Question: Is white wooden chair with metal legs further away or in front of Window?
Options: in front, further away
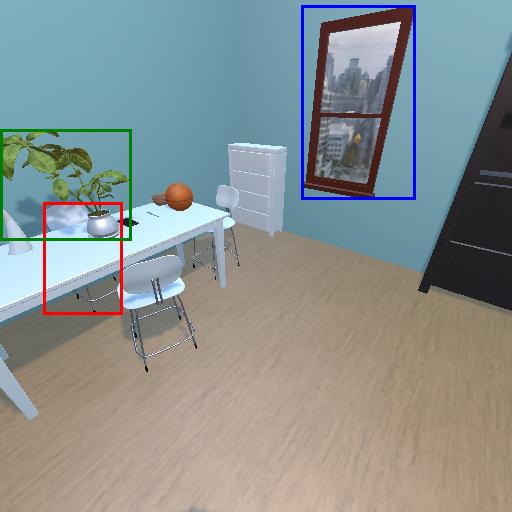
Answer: in front